Aerial crown-view tile of a tropical tree (Barro Colorado Island, Panama), acquired 20250124:
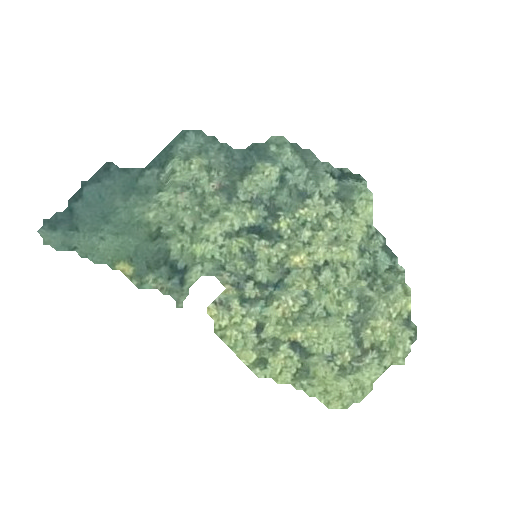
Species: Guarea guidonia
GBIF accepted scientific name: Guarea guidonia
Crown area: 87.061 m²